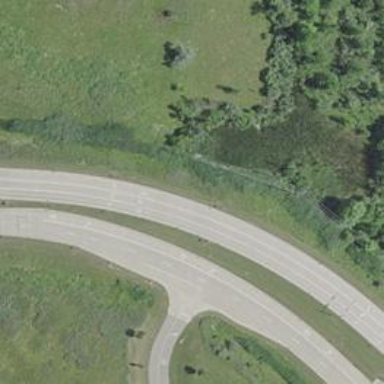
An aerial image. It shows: Secondary road.